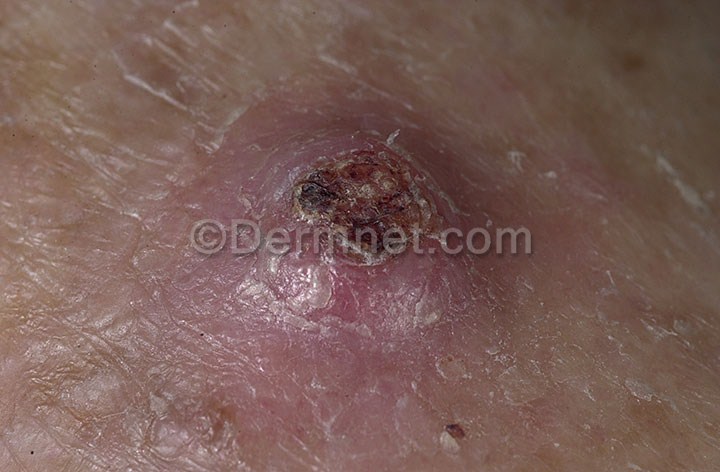
Disease: Seborrheic Keratoses and other Benign Tumors